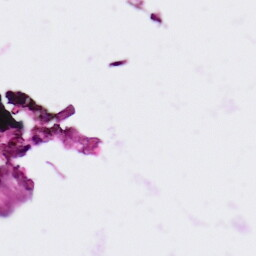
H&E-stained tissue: Ovarian